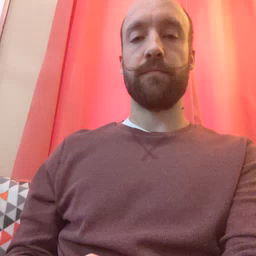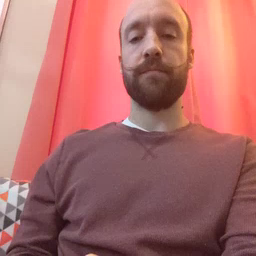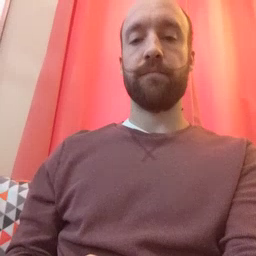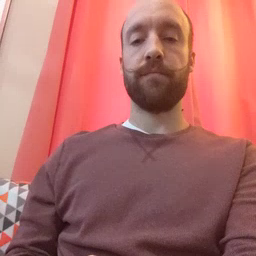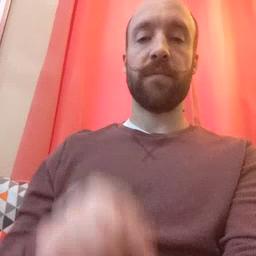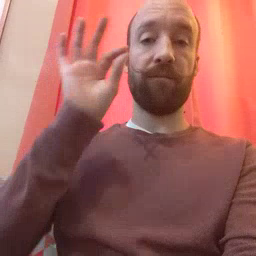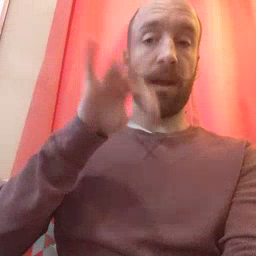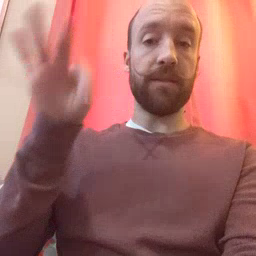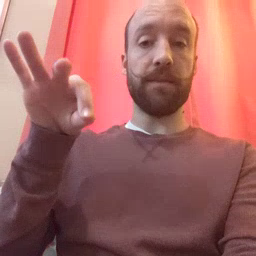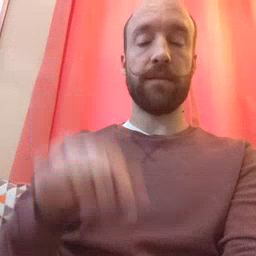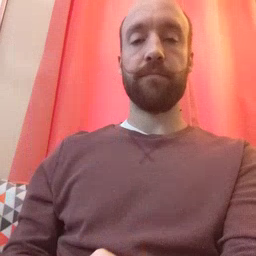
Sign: frenchfries